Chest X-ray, AP view. Patient: 7 years old, sex F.
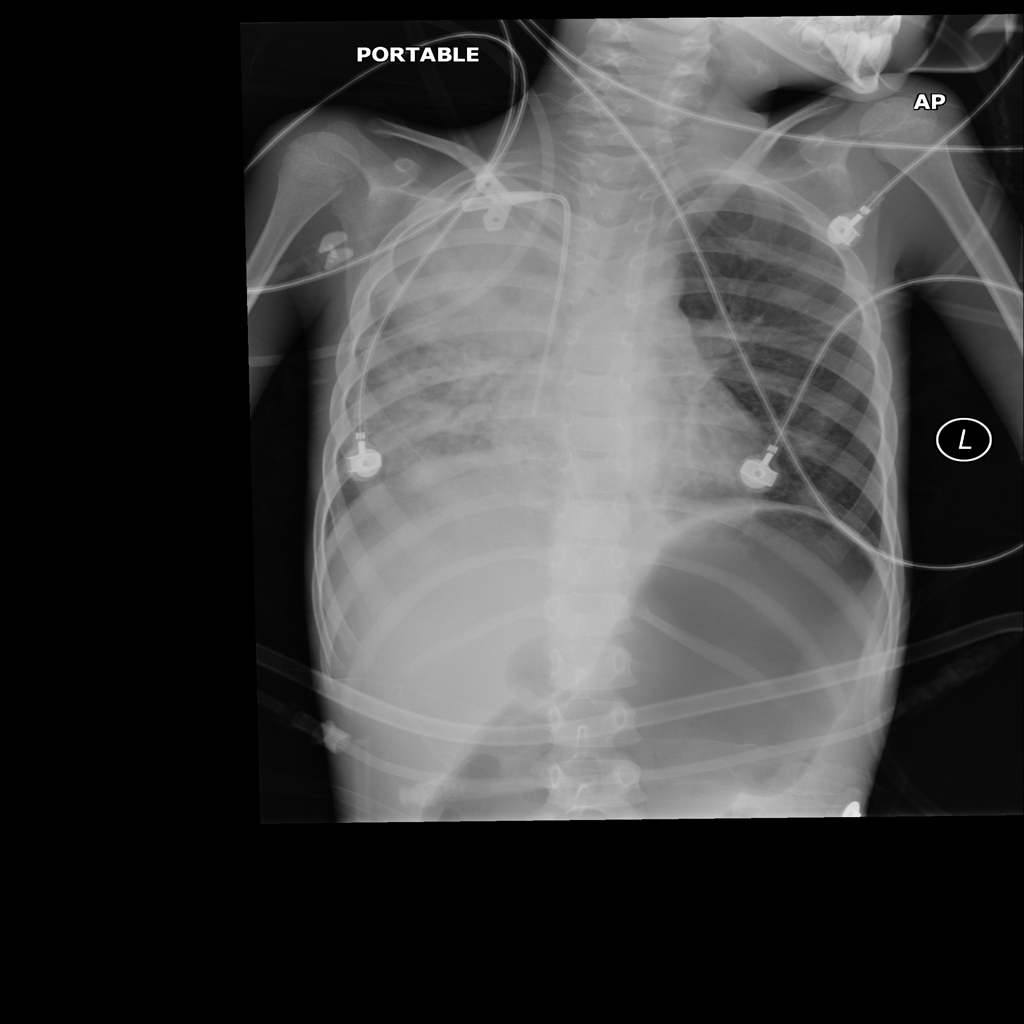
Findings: Infiltration, Pleural_Thickening